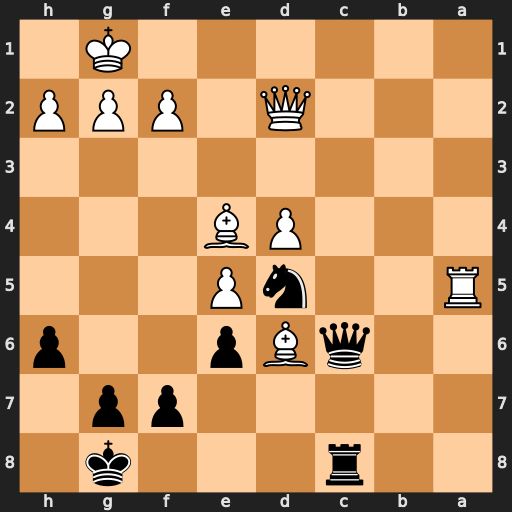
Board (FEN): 2r3k1/5pp1/2qBp2p/R2nP3/3PB3/8/3Q1PPP/6K1
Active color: b
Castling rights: -
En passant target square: -
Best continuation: Qc1+ Qxc1 Rxc1#